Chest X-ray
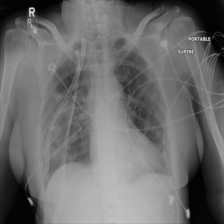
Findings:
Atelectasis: negative
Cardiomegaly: negative
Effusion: negative
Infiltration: negative
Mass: negative
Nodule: negative
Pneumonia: negative
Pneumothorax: negative
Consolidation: negative
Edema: negative
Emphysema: negative
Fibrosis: negative
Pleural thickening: negative
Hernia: negative